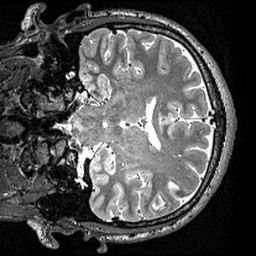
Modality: T2w
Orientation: coronal
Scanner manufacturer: siemens
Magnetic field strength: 3 T
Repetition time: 3 s
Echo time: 0.418 s